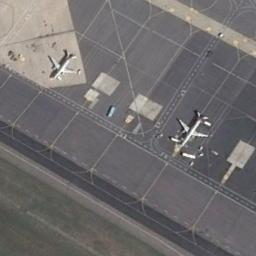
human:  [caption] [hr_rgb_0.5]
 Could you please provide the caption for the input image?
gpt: Two airplanes are parked on the runway .

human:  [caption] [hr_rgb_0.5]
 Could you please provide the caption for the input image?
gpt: One plane was parked on the gray ground, And the other one was parked on the white ground .

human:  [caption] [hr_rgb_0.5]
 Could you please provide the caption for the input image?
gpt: Two planes parked in an open area with many containers next to the plane .

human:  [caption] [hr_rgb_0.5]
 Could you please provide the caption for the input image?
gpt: Two planes parked on the airport .

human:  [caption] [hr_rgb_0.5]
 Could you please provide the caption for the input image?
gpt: Two planes are in the parking lot next to the grass .